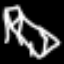
Label: bed